Question: I have a full screen quad with two textures.
I want to blend two textures in arbitrary shape according to user selection.
For example, the quad at first is 100% texture0 while texture1 is transparent.
If the user selects a region, for example a circle, by dragging the mouse on the quad, then
circle region should display both texture0 and texture1 as translucent.
The region not enclosed by the circle should still be texture0.
Please see example image, textures are simplified as colors.

For now, I have achieved blending two textures on the quad, but the blending region can only be vertical slices because I use the step() function.
My frag shader:
'''
uniform sampler2D Texture0;
uniform sampler2D Texture1;
uniform float alpha;
uniform float leftBlend;
uniform float rightBlend;
varying vec4 oColor;
varying vec2 oTexCoord;
void main()
{
vec4 first_sample = texture2D(Texture0, oTexCoord);
vec4 second_sample = texture2D(Texture1, oTexCoord);
float stepLeft = step(leftBlend, oTexCoord.x);
float stepRight = step(rightBlend, 1.0 - oTexCoord.x);
if(stepLeft == 1.0 && stepRight == 1.0)
gl_FragColor = oColor * first_sample;
else
gl_FragColor = oColor * (first_sample * alpha + second_sample * (1.0-alpha));
if (gl_FragColor.a < 0.4)
discard;
}
'''
To achieve arbitrary shape, I assume I need to create a alpha mask texture which is the same size as texture0 and texture 1?
Then I pass that texture to frag shader to check values, if value is 0 then texture0, if value is 1 then blend texture0 and texture1.
Is my approach correct? Can you point me to any samples?
I want effect such as <URL>
but I want to create mask texture in my program dynamically, and I want to implement blending in GLSL
I have got blending working with mask texture of black and white
'''
uniform sampler2D TextureMask;
vec4 mask_sample = texture2D(TextureMask, oTexCoord);
if(mask_sample.r == 0)
gl_FragColor = first_sample;
else
gl_FragColor = (first_sample * alpha + second_sample * (1.0-alpha));
'''
now mask texture is loaded statically from a image on disk, now I just need to create mask texture dynamically in opengl
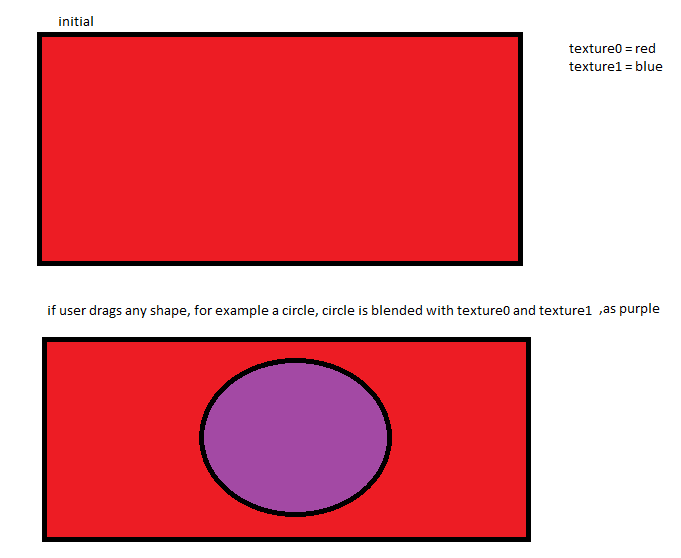
Answer: Here's one approach and sample.
Create a boolean test for whether you want to blend.
In my sample, I use an equation for a circle centered on the screen.
Then blend (i blended by weighted addition of the 2 colors).
(NOTE: i didn't have texture coords to work with in this sample, so i used the screen resolution to determine the circle position).
'''
uniform vec2 resolution;
void main( void ) {
vec2 position = gl_FragCoord.xy / resolution;
// test if we're "in" or "out" of the blended region
// lets use a circle of radius 0.5, but you can make this mroe complex and/or pass this value in from the user
bool isBlended = (position.x - 0.5) * (position.x - 0.5) +
(position.y - 0.5) * (position.y - 0.5) > 0.25;
vec4 color1 = vec4(1,0,0,1); // this could come from texture 1
vec4 color2 = vec4(0,1,0,1); // this could come from texture 2
vec4 finalColor;
if (isBlended)
{
// blend
finalColor = color1 * 0.5 + color2 * 0.5;
}
else
{
// don't blend
finalColor = color1;
}
gl_FragColor = finalColor;
}
'''
See the sample running here: <URL>
(tried to post my sample image but i don't have enough rep) sorry :/
Update:
Here's another sample using mouse position to determine the position of the blended area.
To run, paste the code in this sandbox site: <URL>
This one should work on objects of any shape, as long as you have the mouse data setup correct.
'''
void main(void)
{
vec2 position = gl_FragCoord.xy;
// test if we're "in" or "out" of the blended region
// lets use a circle of radius 10px, but you can make this mroe complex and/or pass this value in from the user
float diffX = position.x - iMouse.x;
float diffY = position.y - iMouse.y;
bool isBlended = (diffX * diffX) + (diffY * diffY) < 100.0;
vec4 color1 = vec4(1,0,0,1); // this could come from texture 1
vec4 color2 = vec4(0,1,0,1); // this could come from texture 2
vec4 finalColor;
if (isBlended)
{
// blend
finalColor = color1 * 0.5 + color2 * 0.5;
}
else
{
// don't blend
finalColor = color1;
}
gl_FragColor = finalColor;
}
'''